Question: I'm working with a syntax highlighting control and I have to specify all of the highlighted stuff with Regex. I've completed everything else (keywords, functions, strings, comments, etc.) already but I can't come up with a good rule for magic numbers. I'm using it for a Lua text editor if that helps at all.
I'm currently using '\d+' to detect the digits but the problem is that I end up with things like this:

As you can see, my variable names are also getting parts of them highlighted.
Does anybody know of a way to make this particular rule work correctly?
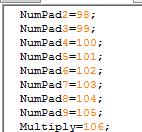
Answer: You don't want it to match within a name, so add a word boundary: '\d+'.
For floats, there could be a fractional part: '\d+(?:\.\d+)?'.
For floats, there could also be an exponent: '\d+(?:\.\d+)?(?:[Ee][+\-]?\d+)'.